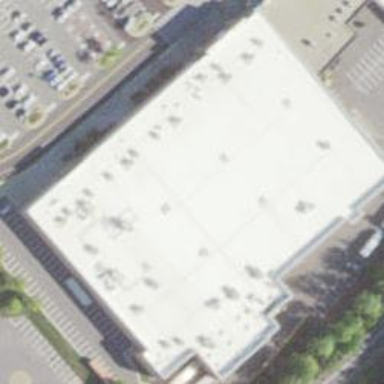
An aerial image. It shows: Department store building.